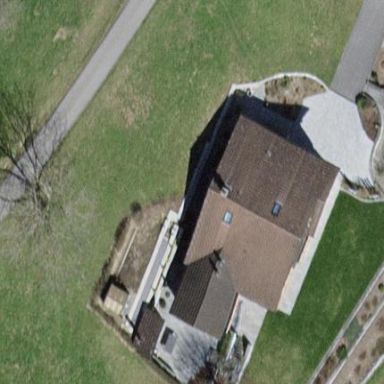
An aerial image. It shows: Simple house.